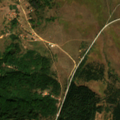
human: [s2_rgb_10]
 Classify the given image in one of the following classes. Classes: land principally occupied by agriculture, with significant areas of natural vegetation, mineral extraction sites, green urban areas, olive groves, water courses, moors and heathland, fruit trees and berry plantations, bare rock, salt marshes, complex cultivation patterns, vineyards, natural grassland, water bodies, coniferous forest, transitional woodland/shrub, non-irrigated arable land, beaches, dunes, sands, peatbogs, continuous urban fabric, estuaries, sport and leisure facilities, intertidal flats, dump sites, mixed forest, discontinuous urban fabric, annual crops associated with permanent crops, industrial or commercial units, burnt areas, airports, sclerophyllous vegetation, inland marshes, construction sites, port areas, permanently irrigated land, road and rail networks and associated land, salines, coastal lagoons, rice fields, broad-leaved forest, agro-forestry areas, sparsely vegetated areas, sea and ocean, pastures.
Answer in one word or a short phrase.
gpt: broad-leaved forest, mixed forest, natural grassland, transitional woodland/shrub